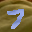
Label: 7